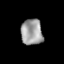
Tissue: lung
Cell type: Others
Senescence score: 0.1715
Nuclear area (px): 553
Mean DAPI intensity: 157.68